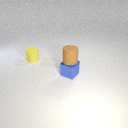
small blue metal cube below small brown rubber cylinder